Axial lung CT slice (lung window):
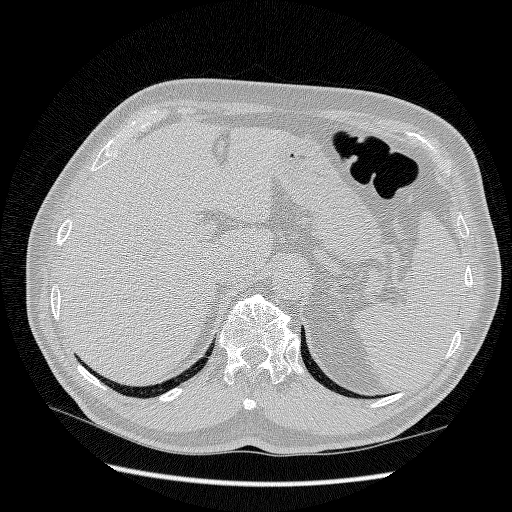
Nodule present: no